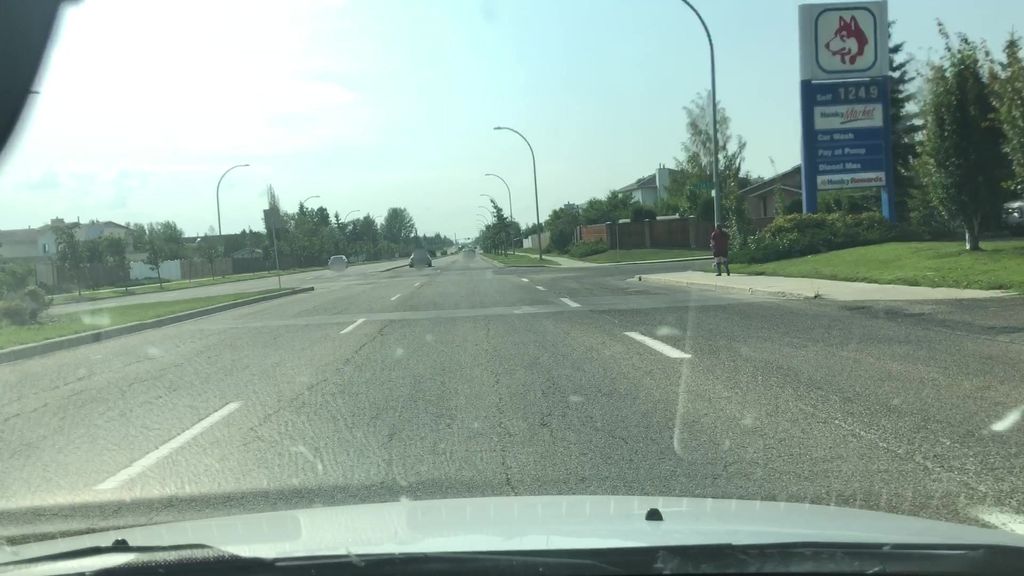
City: edmonton